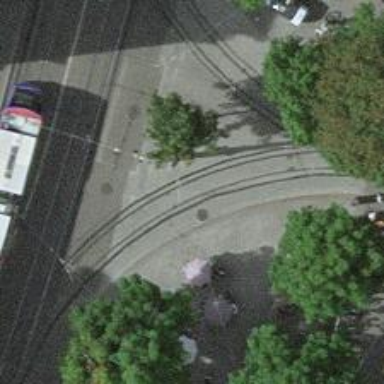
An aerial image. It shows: Tram railway with one electrified contact line.